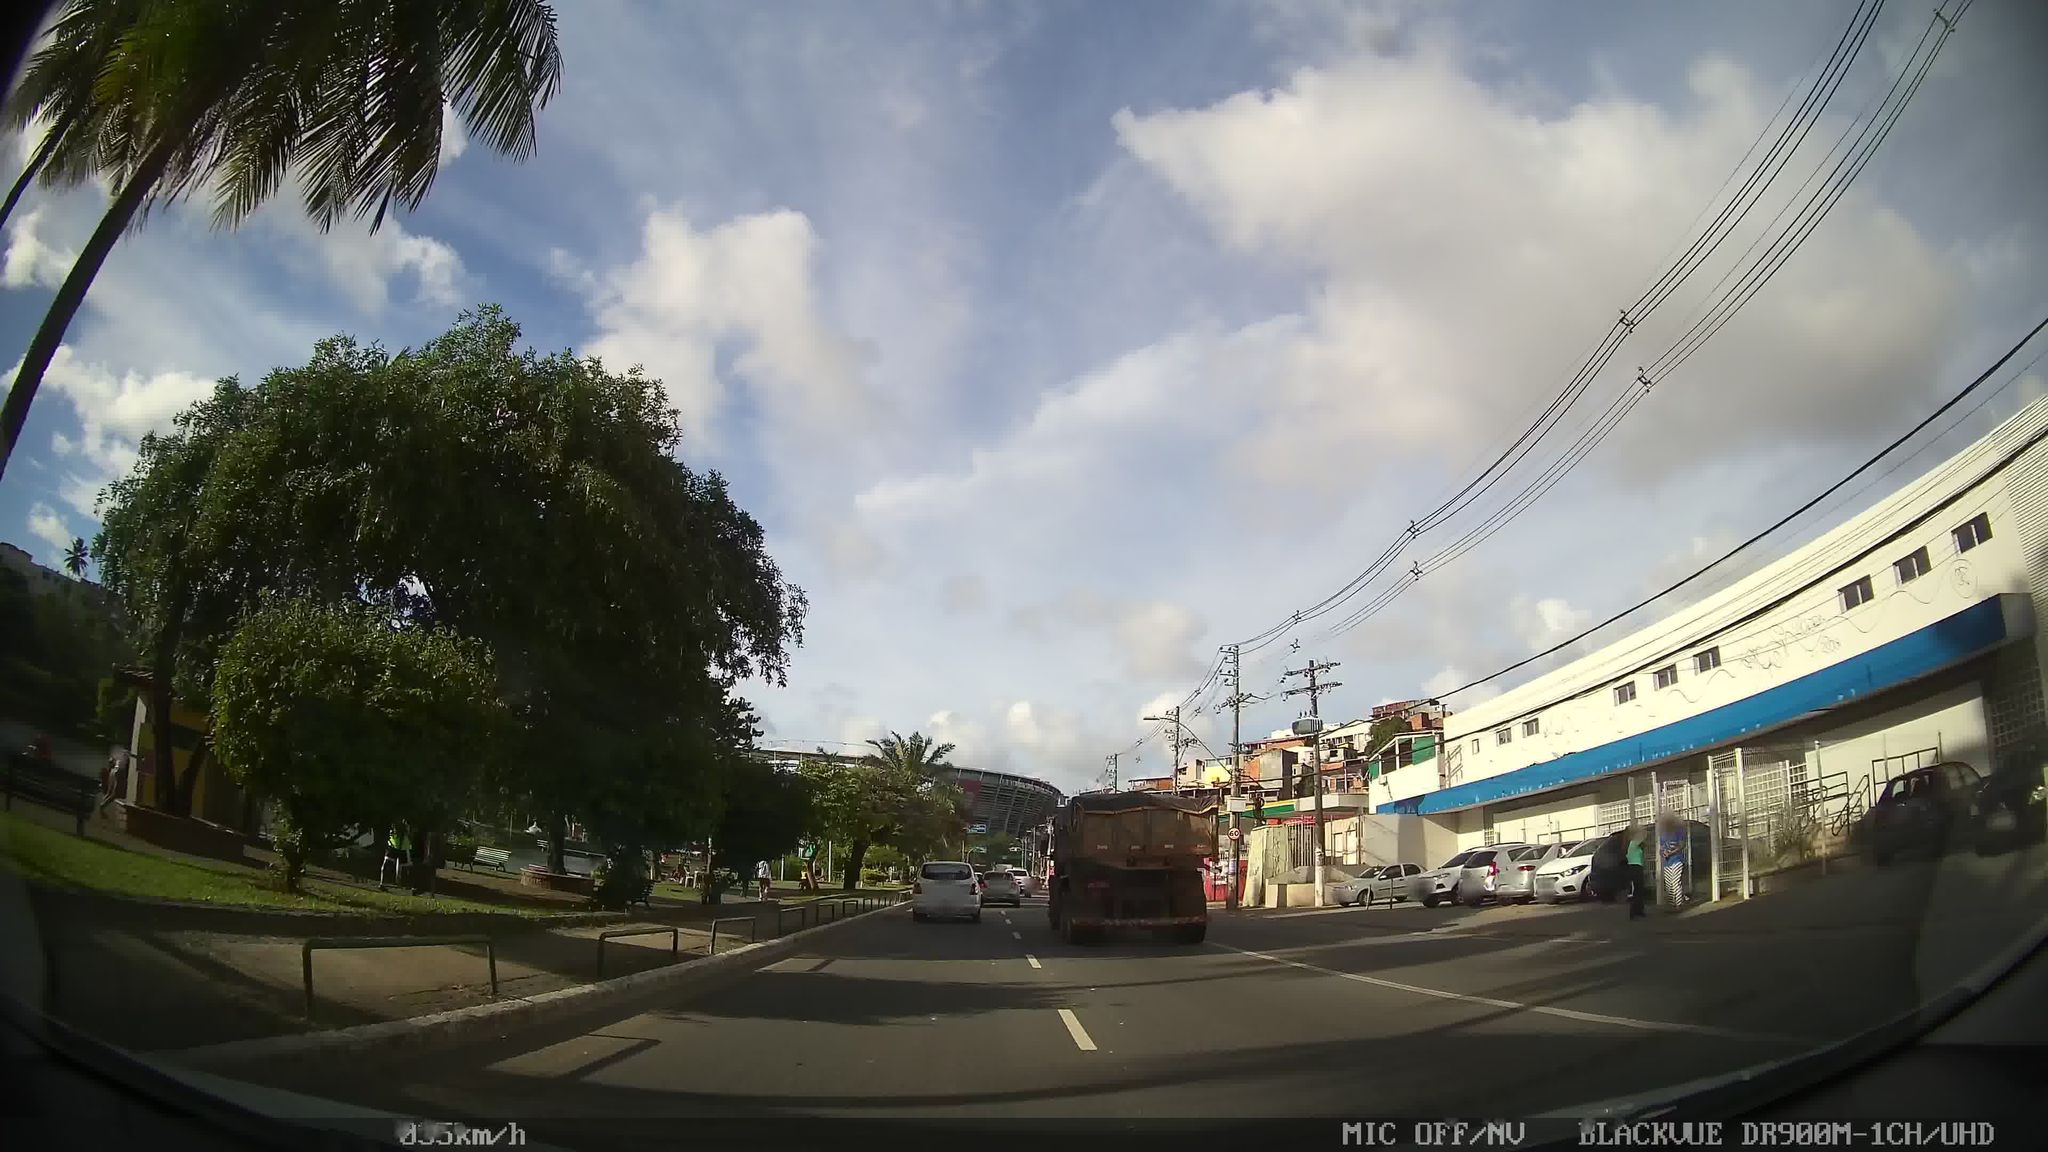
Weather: clear
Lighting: day
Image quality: good
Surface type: driving surface
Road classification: primary
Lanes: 3
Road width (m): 1.5
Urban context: urban centre
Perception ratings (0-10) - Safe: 2.51, Lively: 3.93, Beautiful: 4.08, Boring: 1.52, Depressing: 5.51, Wealthy: 0.49